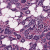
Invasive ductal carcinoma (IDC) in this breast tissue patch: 1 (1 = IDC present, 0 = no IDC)